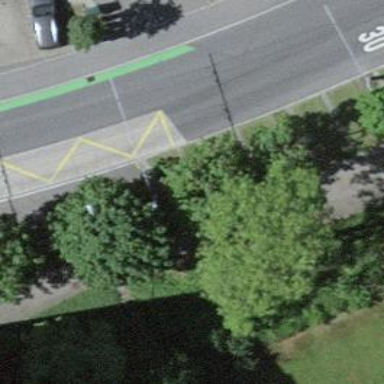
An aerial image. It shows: Sidewalk.